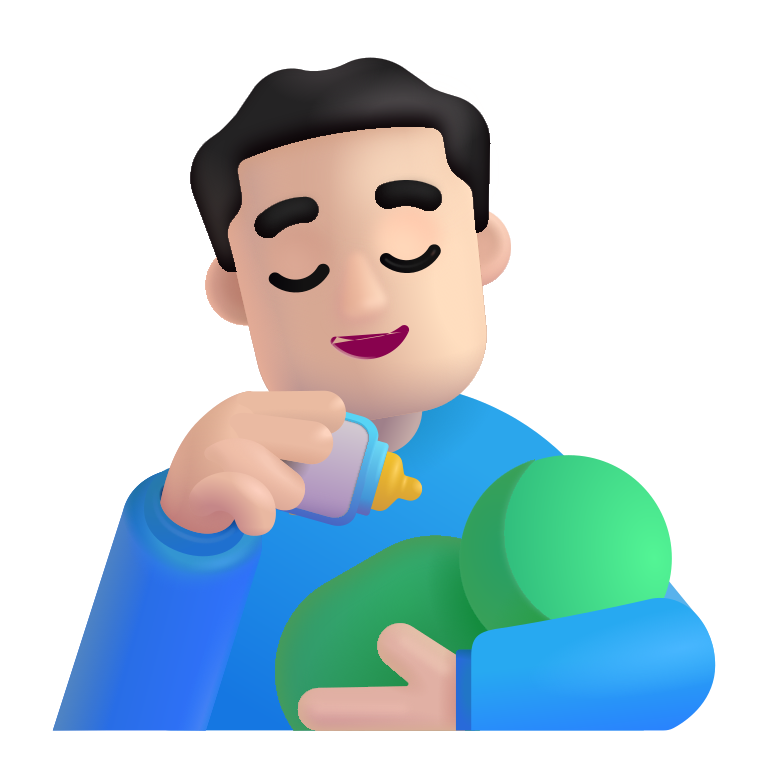
man feeding baby color light